Interaction volume radius: 5 \u00c5
Interaction volume height: 15 \u00c5
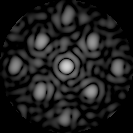
Disorder parameter: 0.2805